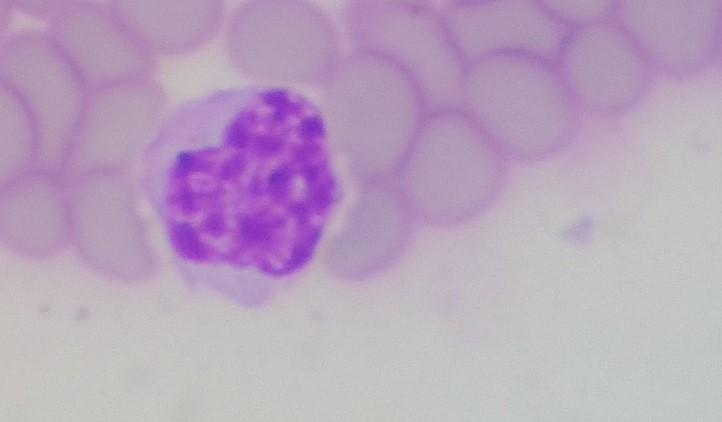
White blood cell type: Lymphocyte